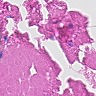
Metastatic tissue present: no